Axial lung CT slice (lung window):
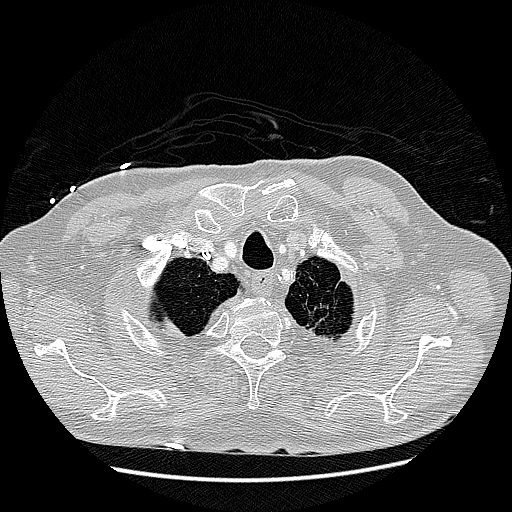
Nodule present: no